Field crop: maize
Growth stage: 2
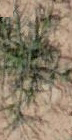
Species: salsola